Field crop: tomato
Growth stage: 2
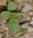
Species: solanum